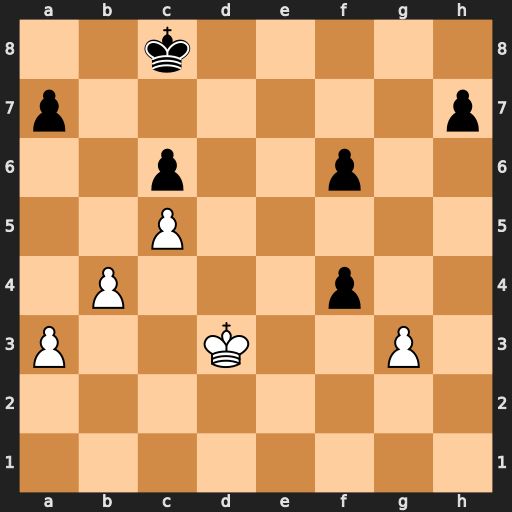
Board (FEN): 2k5/p6p/2p2p2/2P5/1P3p2/P2K2P1/8/8
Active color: w
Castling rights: -
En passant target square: -
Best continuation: g4 f3 Ke3 a5 Kxf3 axb4 axb4